Interaction volume radius: 5 \u00c5
Interaction volume height: 30 \u00c5
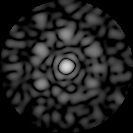
Disorder parameter: 0.7099